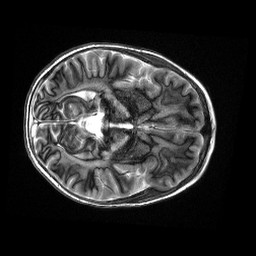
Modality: MP2RAGE
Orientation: axial
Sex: male
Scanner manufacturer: siemens
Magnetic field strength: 3 T
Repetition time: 5 s
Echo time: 0.00368 s